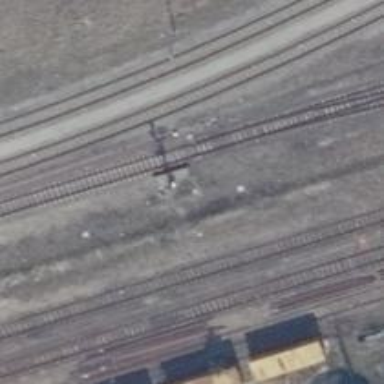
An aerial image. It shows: Railway switch with the turnout on the right side.